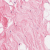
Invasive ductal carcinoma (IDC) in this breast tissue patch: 0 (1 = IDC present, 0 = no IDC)